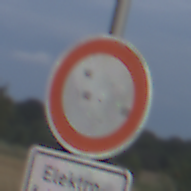
Verkehrszeichen: VerbotFahrzeugeAllerArt
Zusatzzeichen unten: BesondereFahrzeugeUndTransportgueter11
Umgebung: Outdoor, Nature
Tageszeit: MorningAfternoon
Wetter: PartlyCloudy
Licht: Natural
Jahreszeit: NotSpecified
Kontrast: MediumContrast